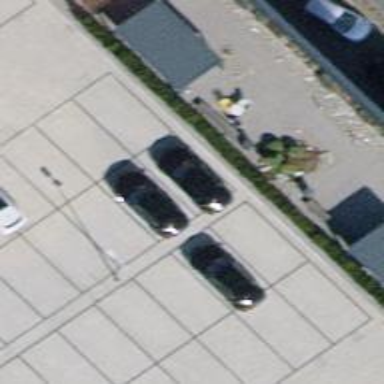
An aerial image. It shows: Car rental service.